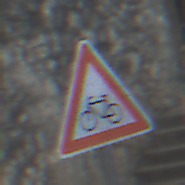
Verkehrszeichen: RadverkehrRechts
Umgebung: Outdoor, Suburban
Tageszeit: MorningAfternoon
Wetter: PartlyCloudy
Licht: Natural
Jahreszeit: NotSpecified
Kontrast: LowContrast